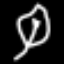
Label: leaf